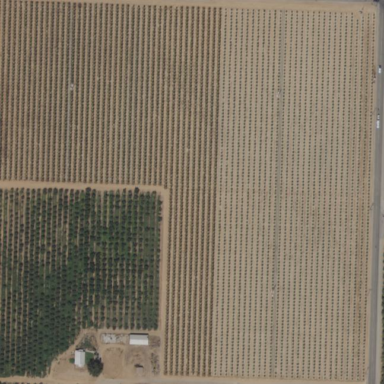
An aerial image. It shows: Orchard.